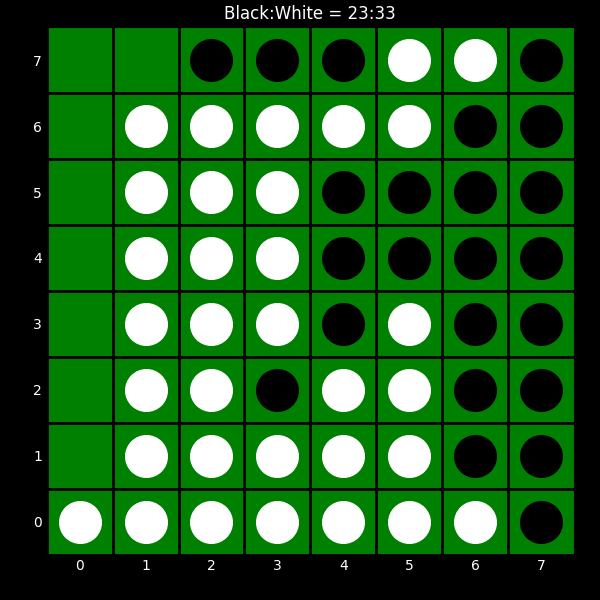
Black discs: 23
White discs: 33